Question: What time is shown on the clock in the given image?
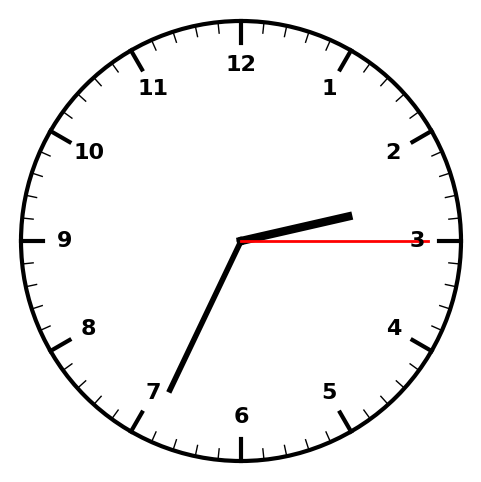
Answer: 02:34:15